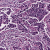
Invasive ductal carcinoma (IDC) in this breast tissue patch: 1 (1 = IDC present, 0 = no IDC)